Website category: camera
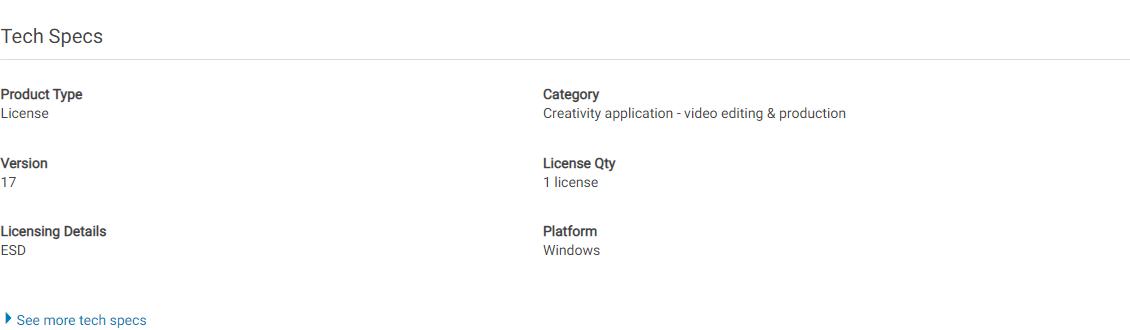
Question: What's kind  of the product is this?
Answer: License

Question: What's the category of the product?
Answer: License

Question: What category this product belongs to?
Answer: License

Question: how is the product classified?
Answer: License

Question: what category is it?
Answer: License

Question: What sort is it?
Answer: License

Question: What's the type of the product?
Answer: License